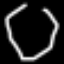
Label: octagon